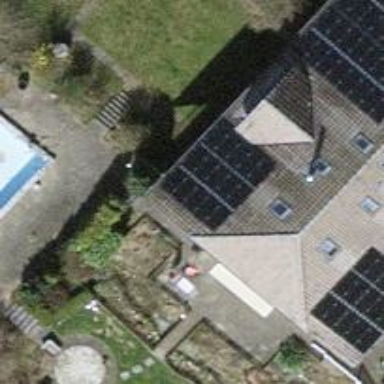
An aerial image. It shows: Solar power generator using photovoltaic method with solar photovoltaic panel types.